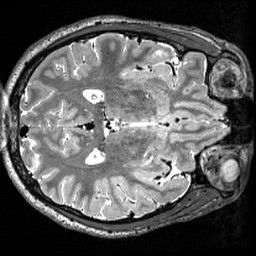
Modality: T2w
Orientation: axial
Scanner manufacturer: siemens
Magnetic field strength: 3 T
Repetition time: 3 s
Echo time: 0.418 s